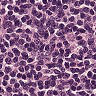
Metastatic tissue present: no